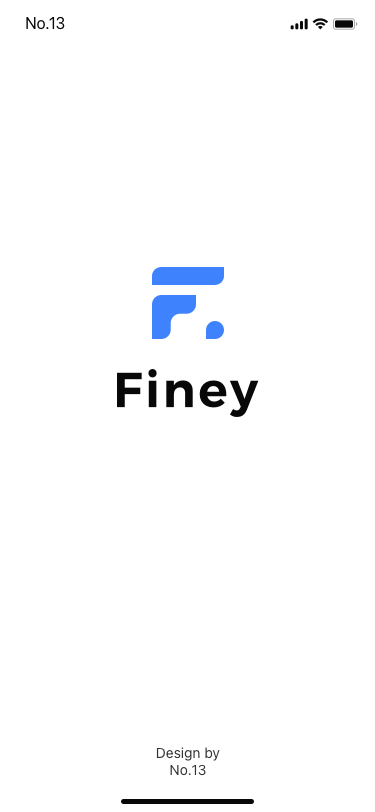
Text in this UI design:
Design by No.13